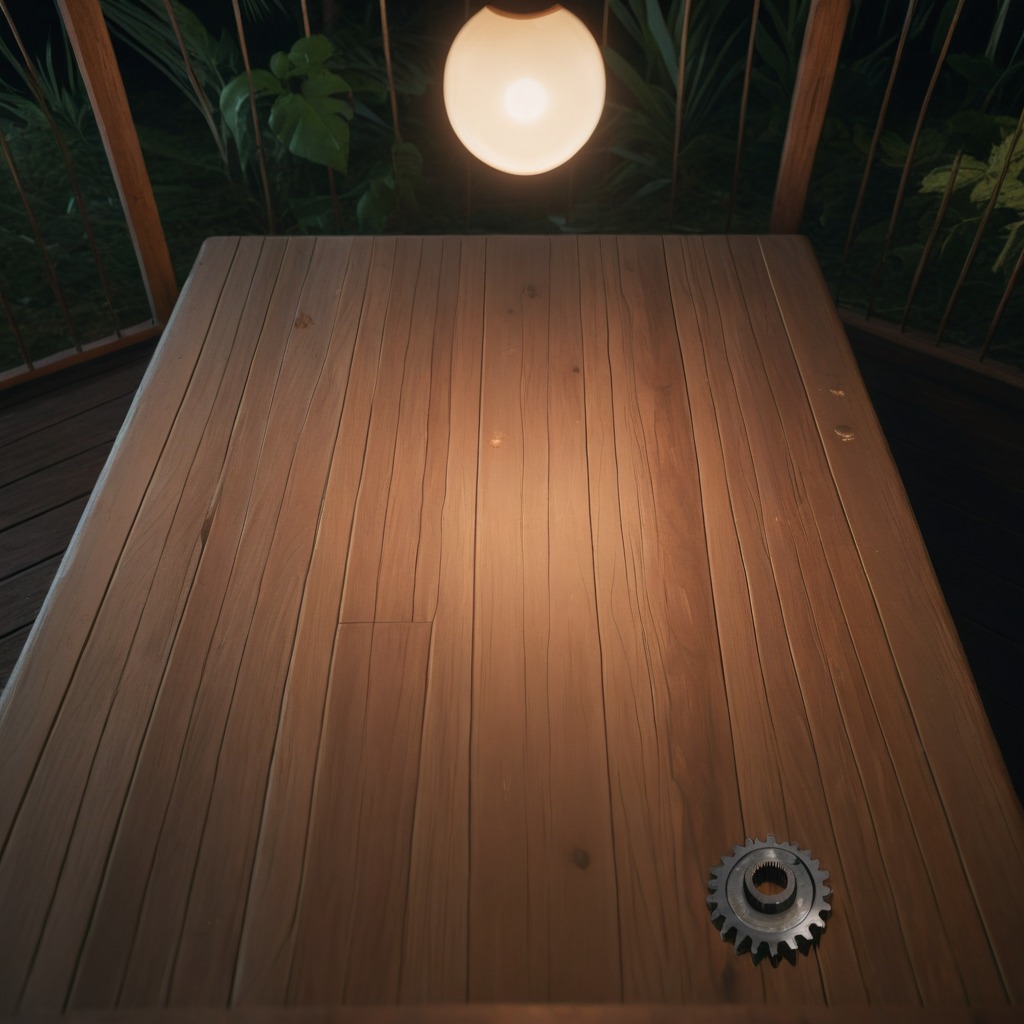
A steel gear with teeth is lying on a wooden table inside a jungle field workshop tent at night.